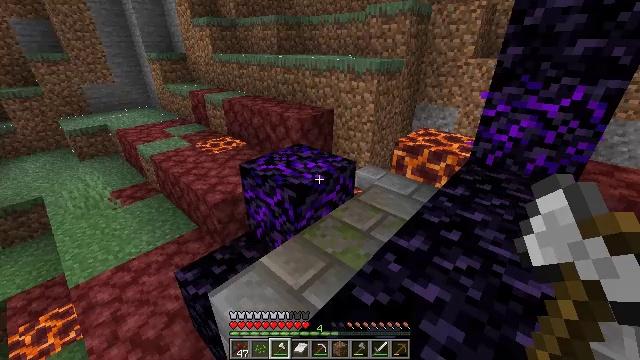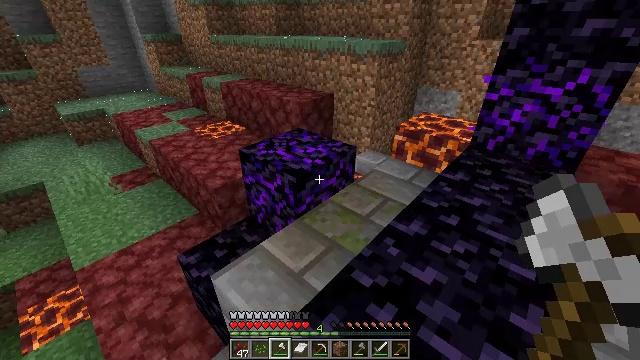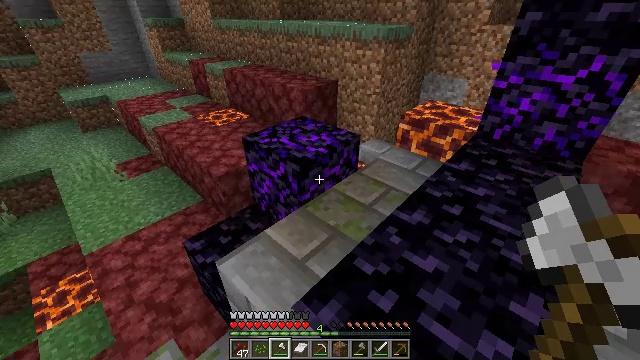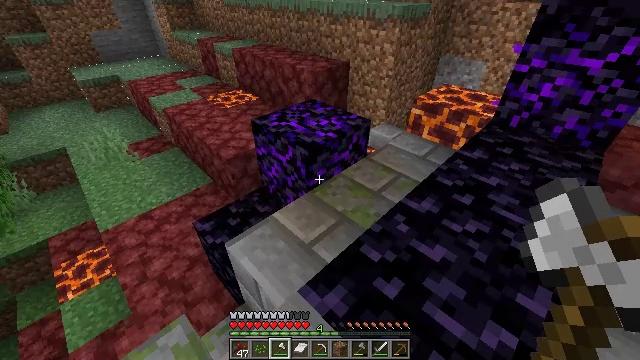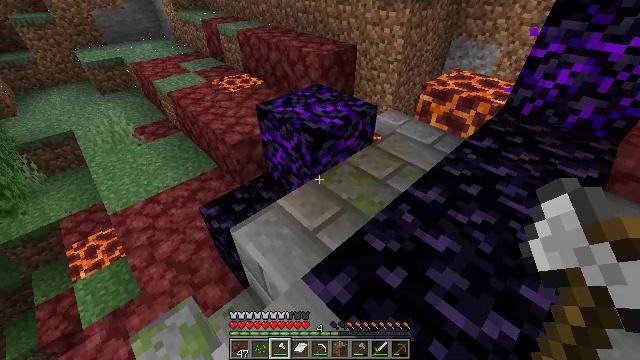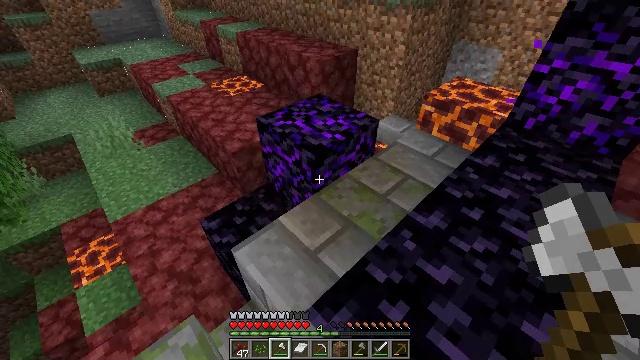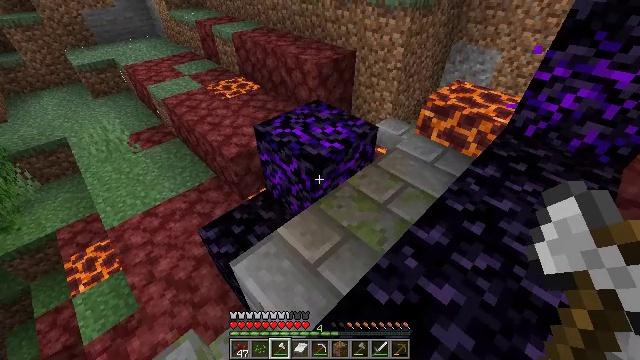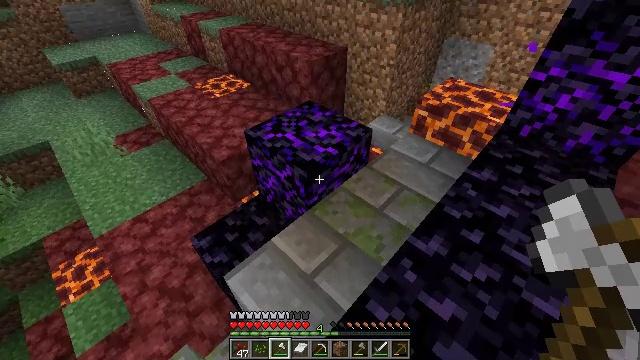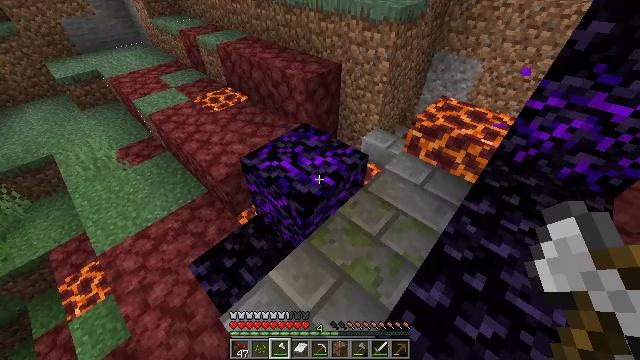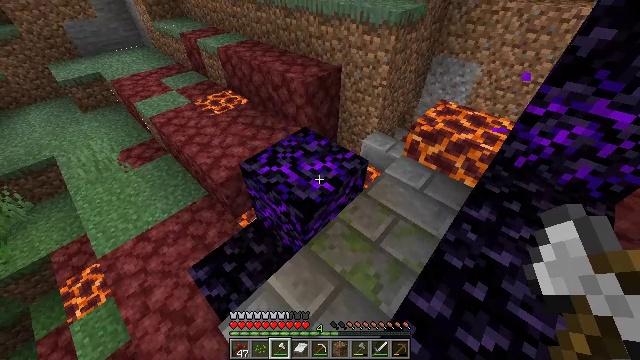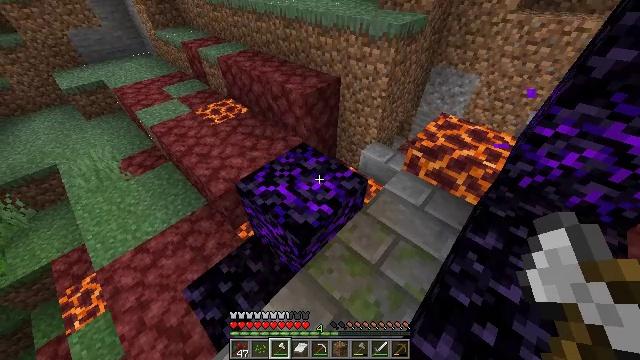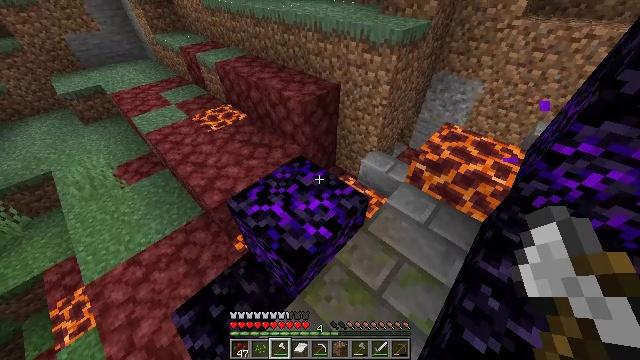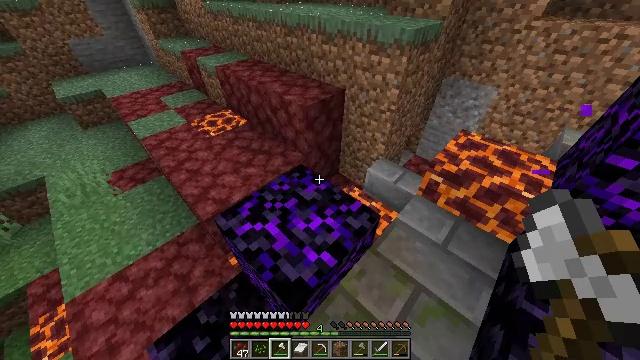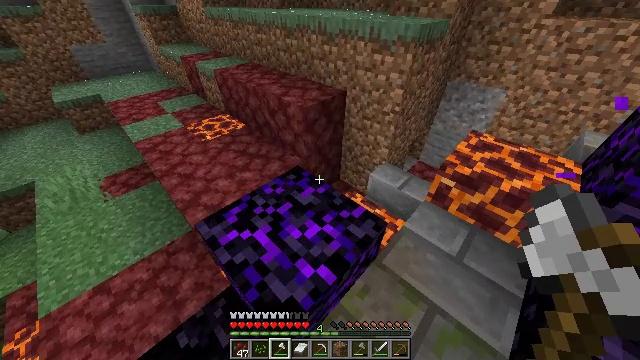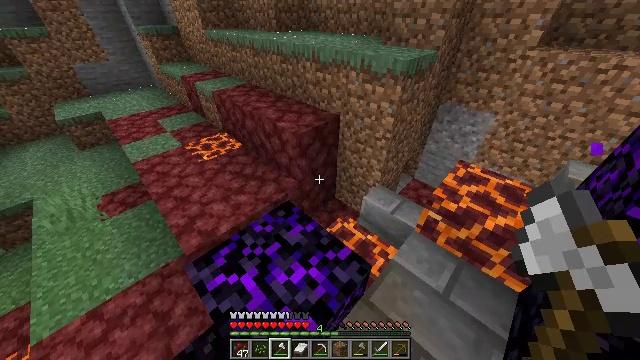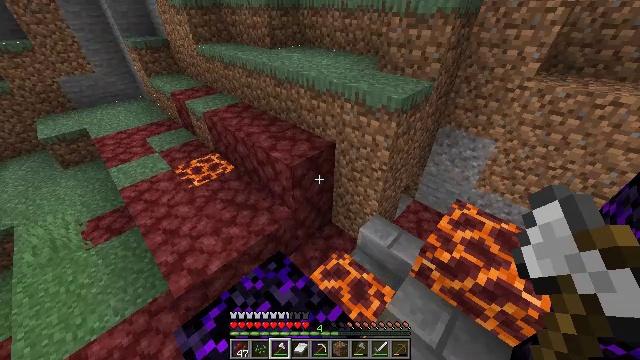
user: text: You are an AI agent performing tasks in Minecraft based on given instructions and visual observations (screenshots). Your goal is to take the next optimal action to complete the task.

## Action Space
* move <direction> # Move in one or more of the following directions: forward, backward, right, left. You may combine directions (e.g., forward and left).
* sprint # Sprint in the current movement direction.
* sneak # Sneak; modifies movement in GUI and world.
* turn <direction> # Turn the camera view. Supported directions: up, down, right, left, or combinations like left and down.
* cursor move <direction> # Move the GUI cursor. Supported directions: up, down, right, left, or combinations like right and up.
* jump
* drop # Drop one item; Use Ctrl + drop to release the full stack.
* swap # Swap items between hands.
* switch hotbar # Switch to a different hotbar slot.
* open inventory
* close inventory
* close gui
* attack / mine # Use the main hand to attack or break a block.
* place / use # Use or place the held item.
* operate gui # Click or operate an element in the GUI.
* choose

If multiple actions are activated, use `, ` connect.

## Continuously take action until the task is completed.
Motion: motion action
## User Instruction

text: Break the grass block.
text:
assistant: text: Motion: sneak, turn down
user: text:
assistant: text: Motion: sneak, turn down
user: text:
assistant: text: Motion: move forward, sneak, turn left and down
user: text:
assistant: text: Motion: move forward, turn left and down
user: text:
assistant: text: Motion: move forward, turn down
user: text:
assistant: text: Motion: move forward
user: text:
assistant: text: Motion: move forward, sprint, turn right and down
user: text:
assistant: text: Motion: move forward, sprint, turn right and down
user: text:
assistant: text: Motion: move forward, sprint
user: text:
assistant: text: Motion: move forward, sprint
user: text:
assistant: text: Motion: move forward
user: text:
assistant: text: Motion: move forward, turn up, jump
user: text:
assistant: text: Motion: move forward, turn up, jump
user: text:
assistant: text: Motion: move forward, turn up, jump
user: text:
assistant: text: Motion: move forward, turn up, jump
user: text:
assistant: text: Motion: move forward, jump
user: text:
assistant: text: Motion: move forward, turn left, jump
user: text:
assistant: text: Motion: move forward, turn left, jump
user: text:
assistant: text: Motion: move forward, turn left, jump
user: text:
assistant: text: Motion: move forward, sprint, turn left, jump
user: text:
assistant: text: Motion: move forward, sprint, jump
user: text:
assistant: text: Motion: move forward, sprint, jump
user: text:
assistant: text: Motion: move forward, sprint, turn up, jump
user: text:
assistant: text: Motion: move forward, sprint, turn left and up, jump
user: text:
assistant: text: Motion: move forward, turn left and up, jump
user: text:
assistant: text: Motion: move forward, turn up, jump
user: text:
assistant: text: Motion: move forward, turn left and up, jump
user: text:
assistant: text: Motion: move forward, sprint, turn left and up, jump
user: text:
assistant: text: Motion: move forward, sprint, turn left and up, jump
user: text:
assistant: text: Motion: move forward, sprint, turn left and up, jump